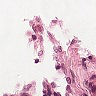
Metastatic tissue present: no